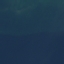
Land use / land cover: SeaLake